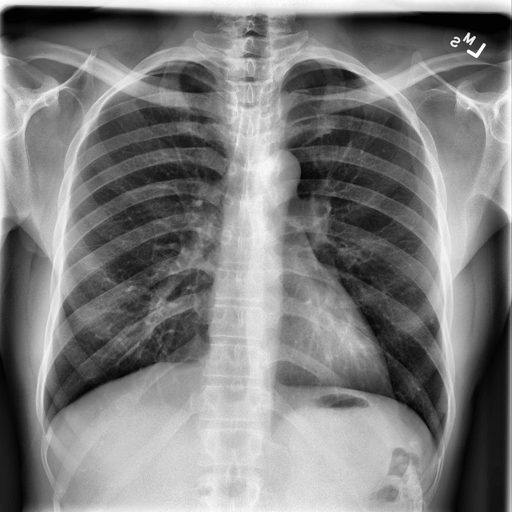
Finding: NORMAL